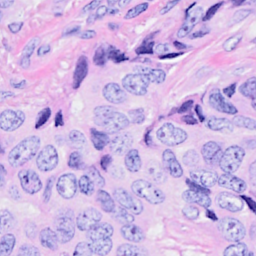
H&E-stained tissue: Breast